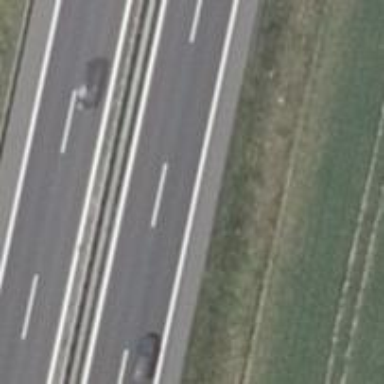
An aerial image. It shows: Asphalt trunk highway designated as motorroad.